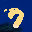
Label: 7